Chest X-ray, PA view. Patient: 48 years old, sex F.
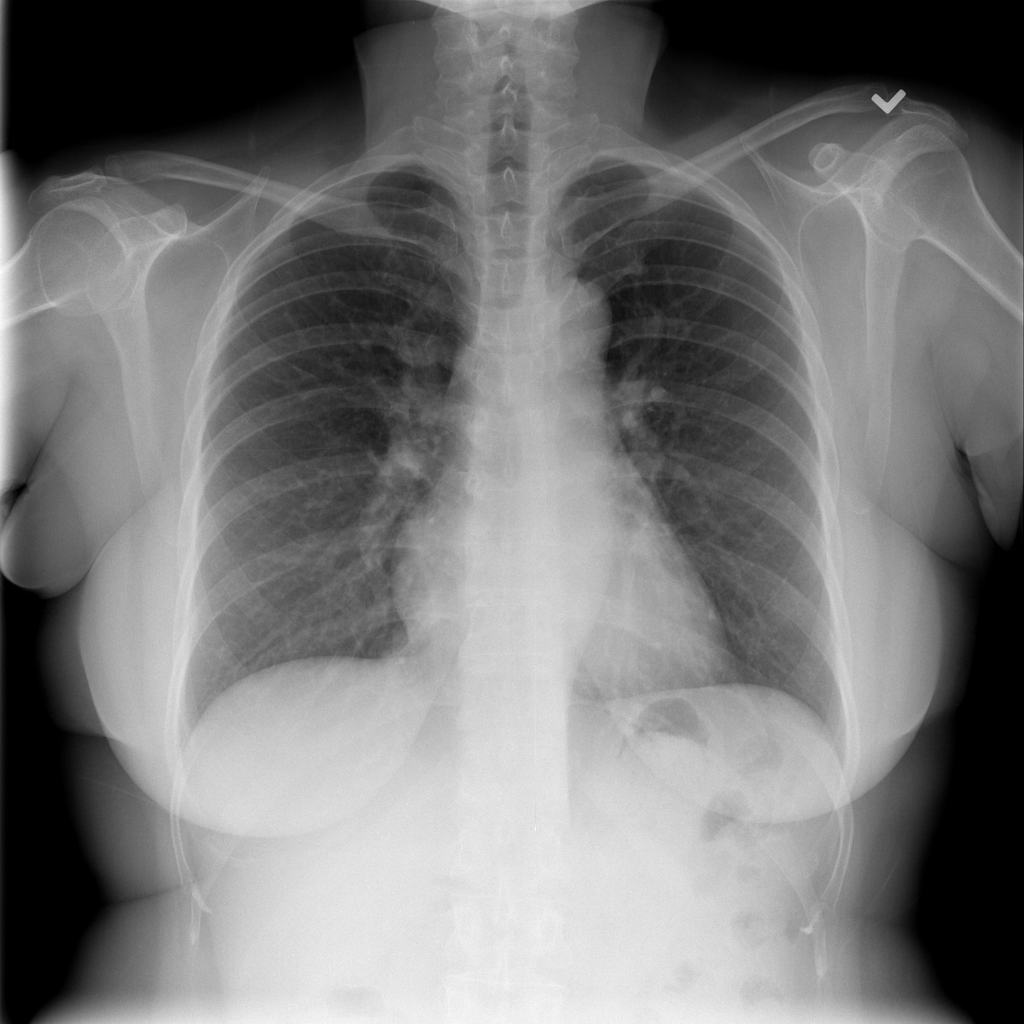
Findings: No Finding